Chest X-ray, PA view. Patient: 48 years old, sex F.
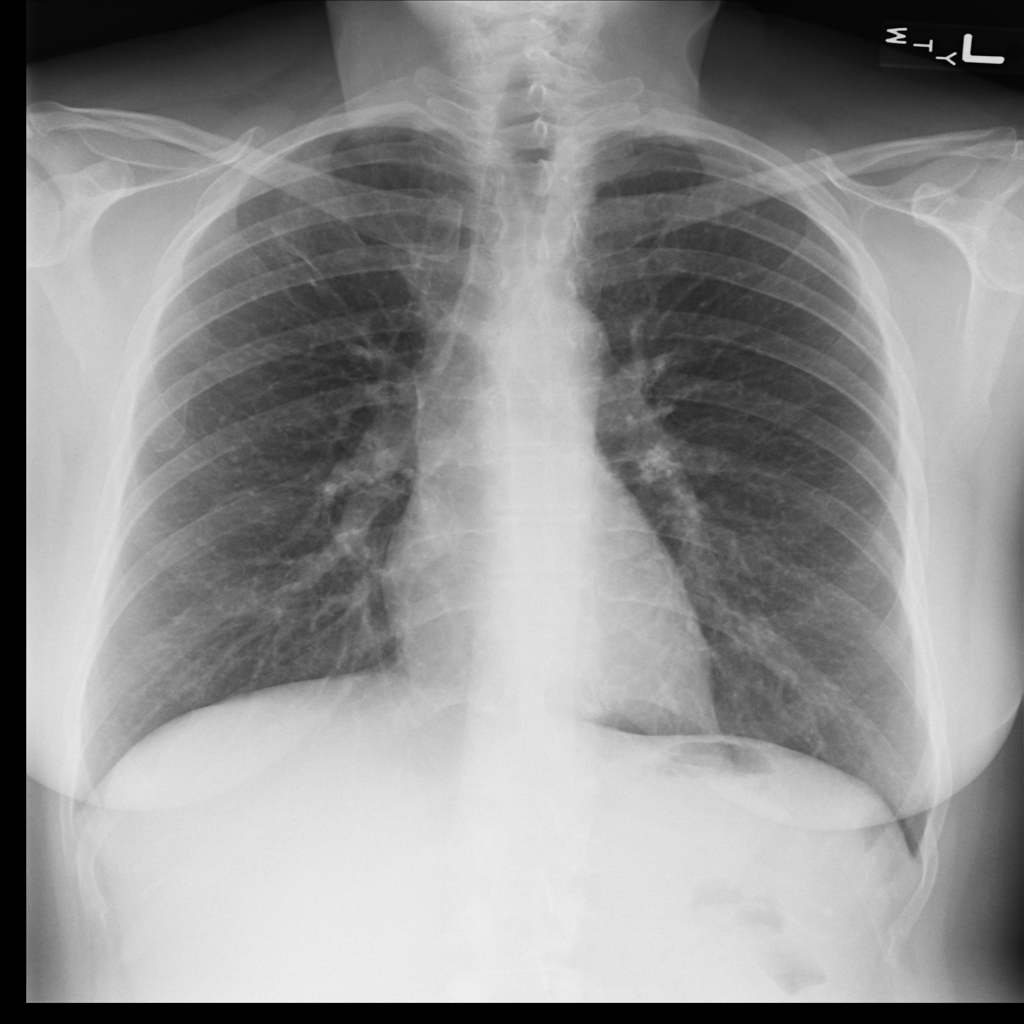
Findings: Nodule